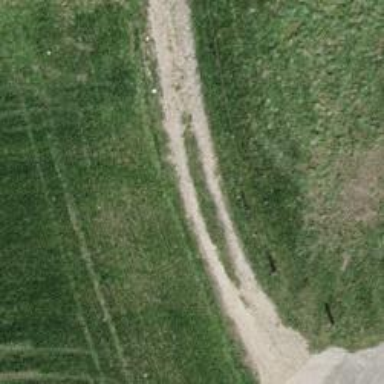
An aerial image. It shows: Track road with grass surface.